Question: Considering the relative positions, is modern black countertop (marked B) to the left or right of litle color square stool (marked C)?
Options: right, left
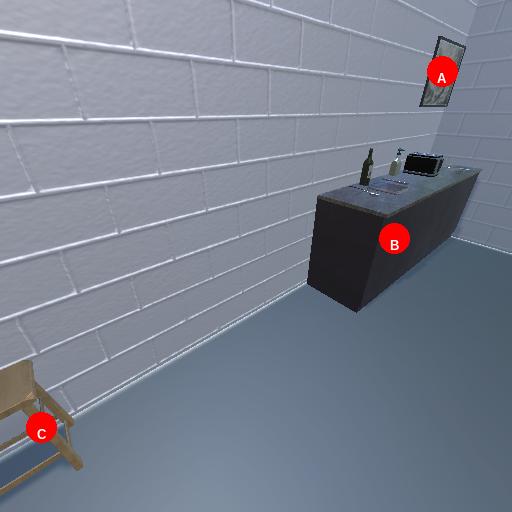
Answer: right